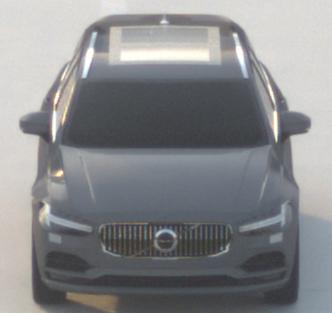
Make: Volvo
Model: V90
Detailed model: -
Model produced from: 2016
Model produced until: 2020
Doors: 5
Color: gray
Road condition: dry road
Daytime: sunrise or sunset
Contrast: low contrast